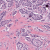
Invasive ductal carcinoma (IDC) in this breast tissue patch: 1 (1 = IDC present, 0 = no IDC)